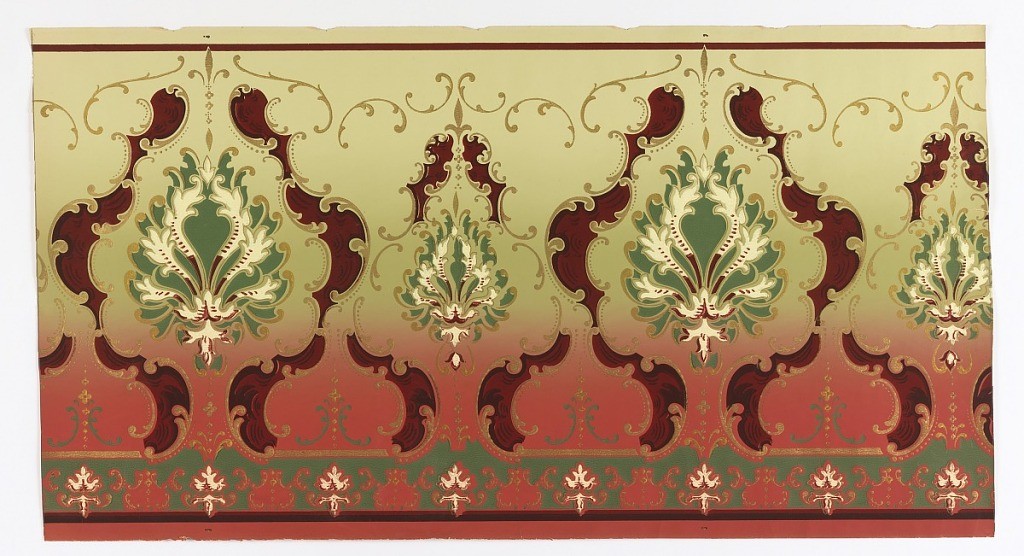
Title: Frieze
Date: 1905–1915
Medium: Machine-printed paper
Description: large-scale foliate medallion alternating with smaller medallion. Separate band of motifs run along bottom edge. Printed in deep red, green, white and metallic gold on background that shades from green at the top to burgundy at the bottom.